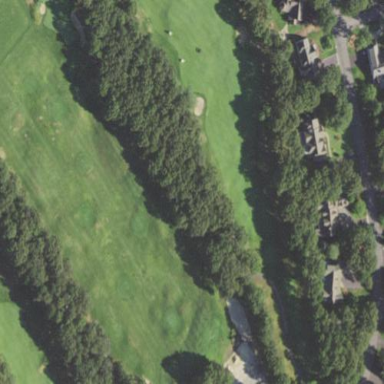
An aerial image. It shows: Driving range for golf on grass.